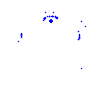
Particle: proton